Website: bh-photo
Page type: customer-info-address
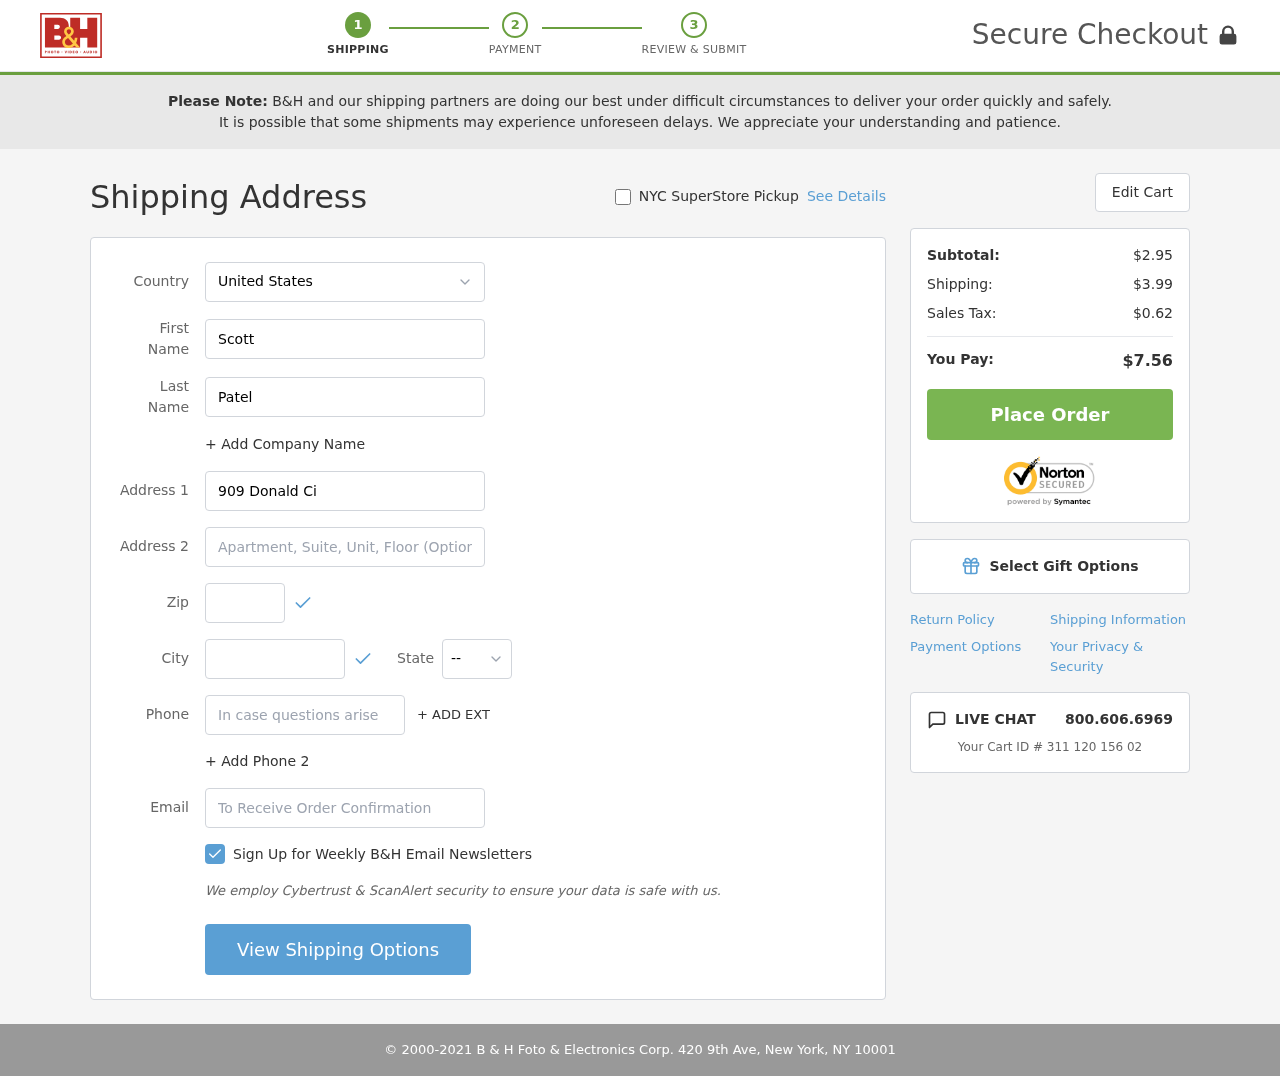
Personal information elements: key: PII_CITY
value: North Hector
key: PII_COUNTRY
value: United States
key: PII_EMAIL
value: scottpatel@gmail.com
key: PII_FIRSTNAME
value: Scott
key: PII_LASTNAME
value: Patel
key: PII_PHONE
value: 5476016350
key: PII_POSTCODE
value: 61506
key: PII_STATE_ABBR
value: WA
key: PII_STREET
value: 909 Donald Circle
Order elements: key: ORDER_SUBTOTAL
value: $2.95
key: ORDER_SHIPPING_COST
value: $3.99
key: ORDER_TAX
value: $0.62
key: ORDER_TOTAL
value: $7.56
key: ORDER_ID
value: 311 120 156 02